Question: I have 2 remoteViews
1. for the notification content
2. for the notification ticker (this wont work I think)
I have not included the code for 2. Once I get the content working, I'll try 2.
Code below
'''
Intent intent = new Intent(this, HomeScreen.class);
PendingIntent pIntent = PendingIntent.getActivity(this, 0, intent, 0);
RemoteViews contentView = new RemoteViews(getPackageName(), R.layout.pickupnotification);
RelativeLayout pickupNotificationLayout = (RelativeLayout)this.getLayoutInflater().inflate(R.layout.pickupnotification, null) ;
TextView title = (TextView)pickupNotificationLayout.findViewById(R.id.title) ;
TextView countDown = (TextView)pickupNotificationLayout.findViewById(R.id.countDown) ;
TextView from = (TextView) pickupNotificationLayout.findViewById(R.id.from) ;
TextView to = (TextView) pickupNotificationLayout.findViewById(R.id.to) ;
contentView.apply(this, pickupNotificationLayout);
title.setText("Siddharth" + "2km -> 20km");
countDown.setText("-1:29") ;
from.setText("FROM 2:00pm 14th Jan 2013, Some address") ;
to.setText("TO 4:00pm 14th Jan 2013 Some address") ;
Notification noti = new NotificationCompat.Builder(this).setContent(contentView)
.setSmallIcon(R.drawable.notification_logo)
.setContentIntent(pIntent)
.build();
NotificationManager notificationManager =
(NotificationManager) getSystemService(NOTIFICATION_SERVICE);
noti.flags |= Notification.FLAG_AUTO_CANCEL;
notificationManager.notify(0, noti);
'''

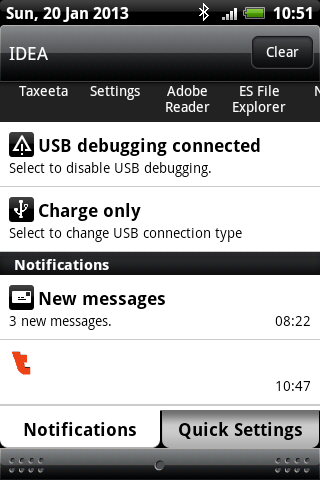
Answer: You shouldn't have to inflate all your views like that multiple times, and I believe where you think the text is being placed and where the framework thinks the text is being placed are not the same. Your code to fill in the content should probably look more like this, using the methods available on 'RemoteViews'.
'''
RemoteViews contentView = new RemoteViews(getPackageName(), R.layout.pickupnotification);
contentView.setTextViewText(R.id.title, "Siddharth" + "2km -> 20km");
contentView.setTextViewText(R.id.countDown, "-1:29");
contentView.setTextViewText(R.id.from,
"FROM 2:00pm 14th Jan 2013, Some Address");
contentView.setTextViewText(R.id.to,
"TO4:00pm 14th Jan 2013 Some address");
Notification noti = new NotificationCompat.Builder(this)
.setContent(contentView)
.setSmallIcon(R.drawable.notification_logo)
.setContentIntent(pIntent)
.build();
'''
Obviously, you'll want to do a similar pattern with the ticker view as well.